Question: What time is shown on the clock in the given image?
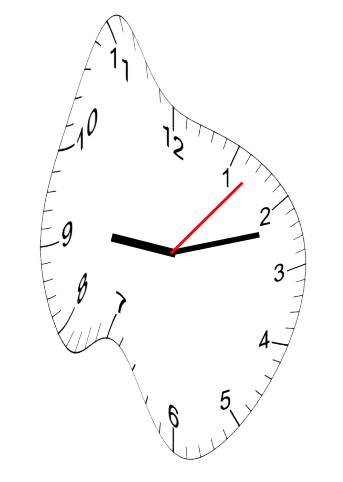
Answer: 09:12:07